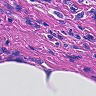
Metastatic tissue present: yes